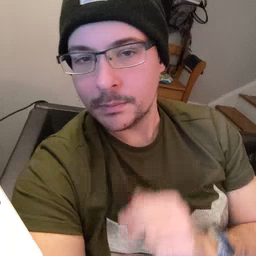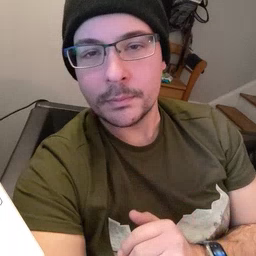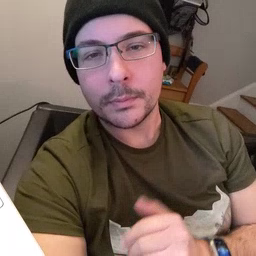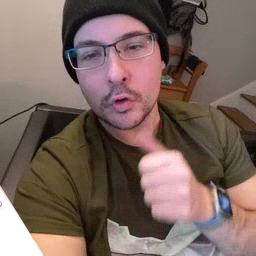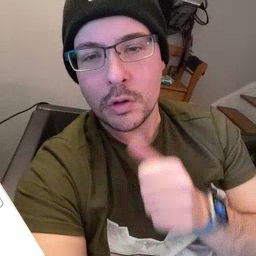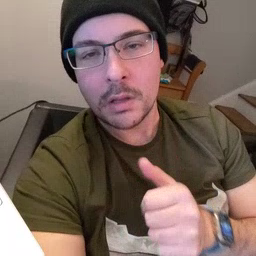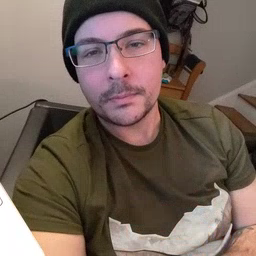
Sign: girl